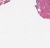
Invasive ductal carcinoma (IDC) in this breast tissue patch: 0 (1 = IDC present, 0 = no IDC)